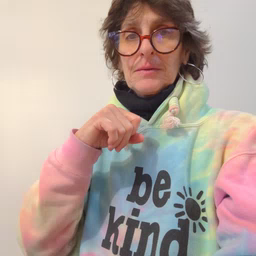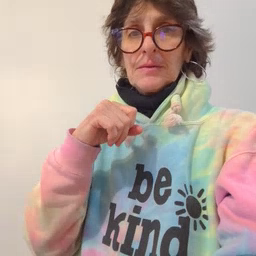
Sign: red